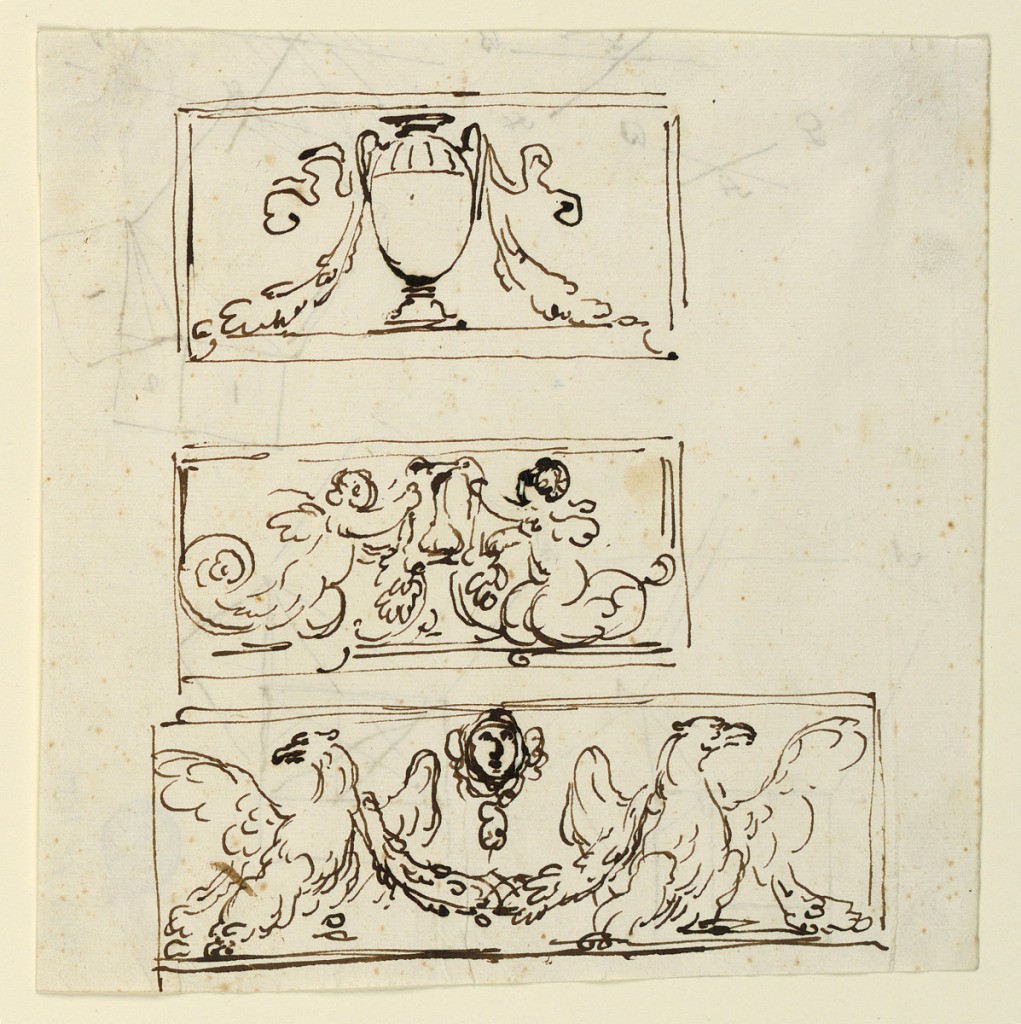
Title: Decoration of three friezes
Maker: Giuseppe Barberi, Italian, 1746–1809
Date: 1746–1809
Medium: Pen and brown ink on off-white laid paper
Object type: Drawing
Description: Decoration of three friezes.